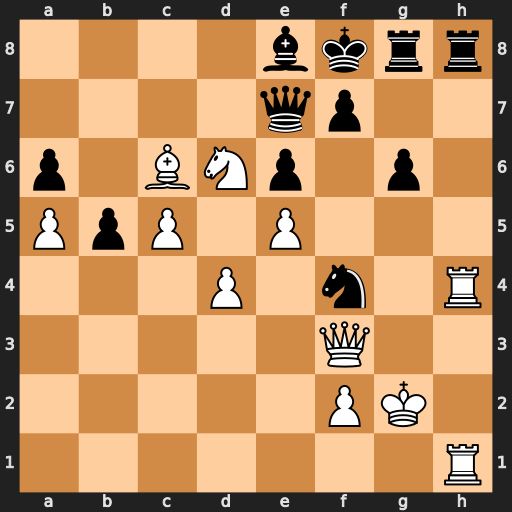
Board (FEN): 4bkrr/4qp2/p1BNp1p1/PpP1P3/3P1n1R/5Q2/5PK1/7R
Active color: w
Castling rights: -
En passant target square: -
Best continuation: Rxf4 Qg5+ Kf1